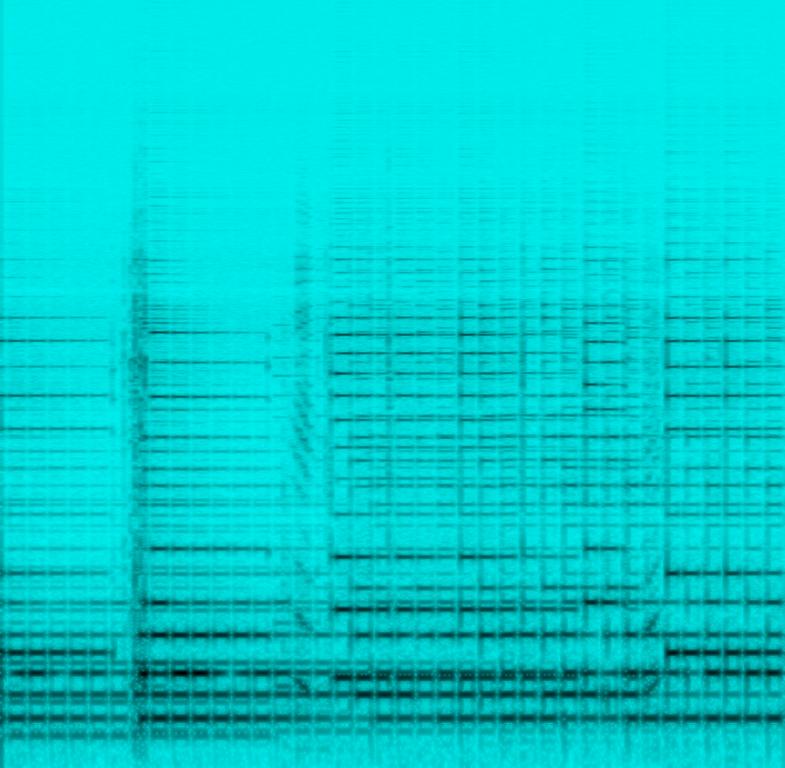
Someone is playing a melody on an e-guitar with a tremolo effect. This song may be playing at home practicing guitar.